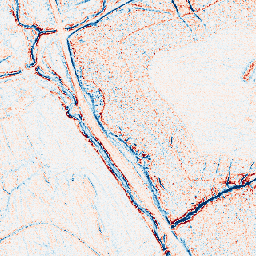
Category: edge_preserving
Decomposition family: anisotropic_diffusion
Decomposition parameters: iterations: 10
kappa: 100
gamma: 0.05
Upsampling method: nearest
Upsampling parameters: scale: 4
Upsampling scale: 4